Question: I'm talking about getting the y-axis value of a point from the plot automatically or from code.
For example I have this point on plot:

If I am only interested in its y-axis I can use this code to get the y-axis value of this point back to my code:
'''
dcm_obj = datacursormode(figure(1));
set(dcm_obj,'DisplayStyle','datatip',...
'SnapToDataVertex','off','Enable','on');
pause();
c_info = getCursorInfo(dcm_obj);
'''
But the problem with this is that I have to manually intervene, use the 'datacursormode', and click on the point. Only then will the pixel be read and its y-value understood.
Is there anyway I can get this automatically? I mean the actual y-value from the plot without me intervening?
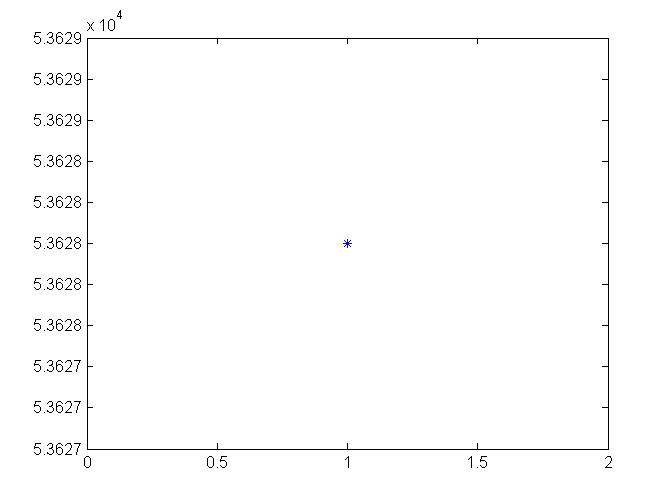
Answer: '''
>> h = plot((1:5).^2); %// example plot
>> get(h,'YData')
ans =
1 4 9 16 25
'''
Or, if the axis only has that one plot, you can get its handle dynamically:
'''
>> plot((1:5).^2); %// example plot
>> get(get(gca,'Children'),'YData')
ans =
1 4 9 16 25
'''